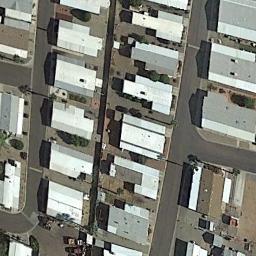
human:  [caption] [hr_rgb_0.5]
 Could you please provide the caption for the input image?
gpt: The mobile home park has some neatly arranged white mobile homes and some roads go through the mobile home park .

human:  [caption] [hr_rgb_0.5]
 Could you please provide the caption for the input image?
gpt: The mobile home park is next to the road .

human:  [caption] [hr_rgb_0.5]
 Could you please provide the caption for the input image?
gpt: Here is a 90 degree turn road with rows of mobile homes on both sides .

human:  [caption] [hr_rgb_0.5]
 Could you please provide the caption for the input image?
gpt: There are many buildings in the mobile home park .

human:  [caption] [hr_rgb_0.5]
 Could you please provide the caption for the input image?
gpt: There are some gray and white buildings in the mobile home park .